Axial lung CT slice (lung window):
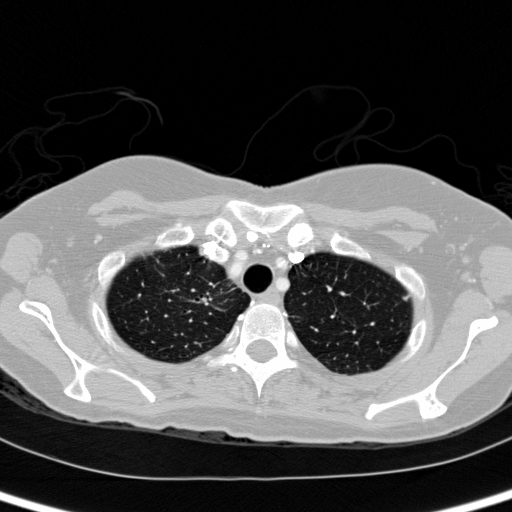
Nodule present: no